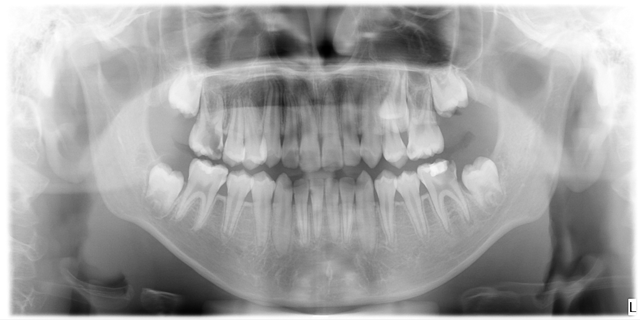
adult